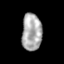
Tissue: skin
Cell type: Epithelial cells
Senescence score: 0.2659
Nuclear area (px): 721
Mean DAPI intensity: 172.527